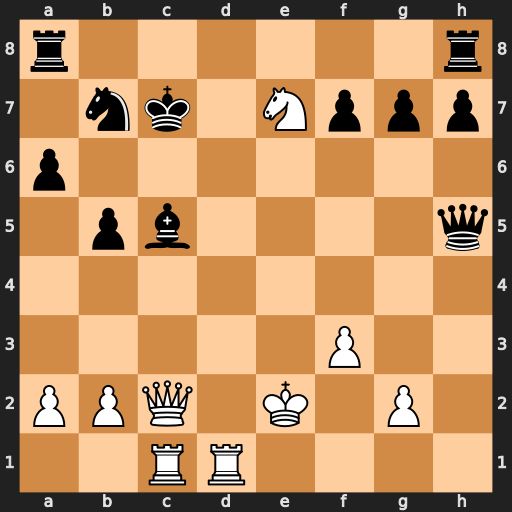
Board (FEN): r6r/1nk1Nppp/p7/1pb4q/8/5P2/PPQ1K1P1/2RR4
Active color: w
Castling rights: -
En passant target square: -
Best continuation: Rd5 Qh2 Rxc5+